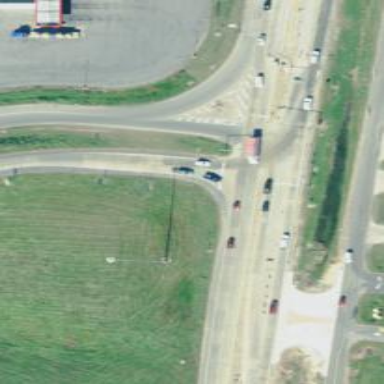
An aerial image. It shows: Trunk highway.